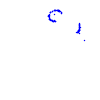
Particle: kaon